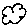
Label: cloud